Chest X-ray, AP view. Patient: 68 years old, sex F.
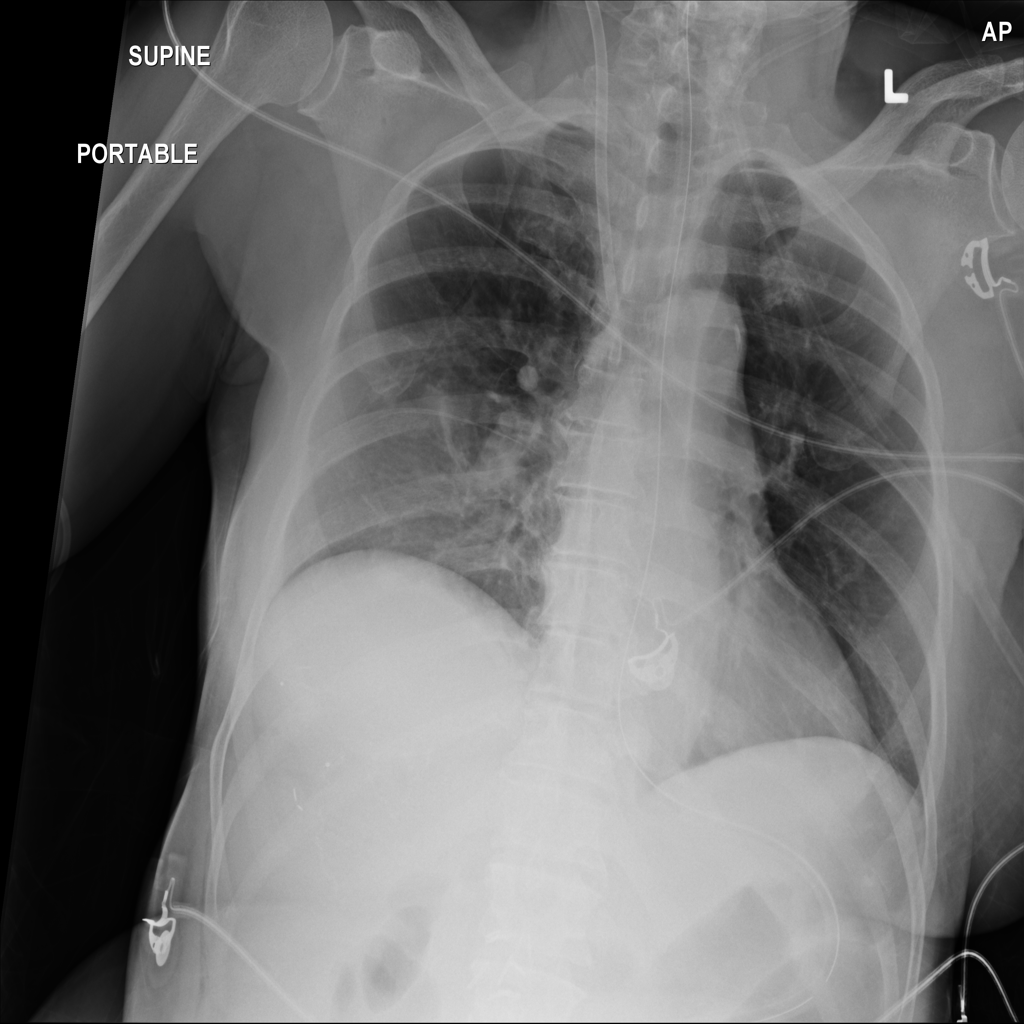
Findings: No Finding